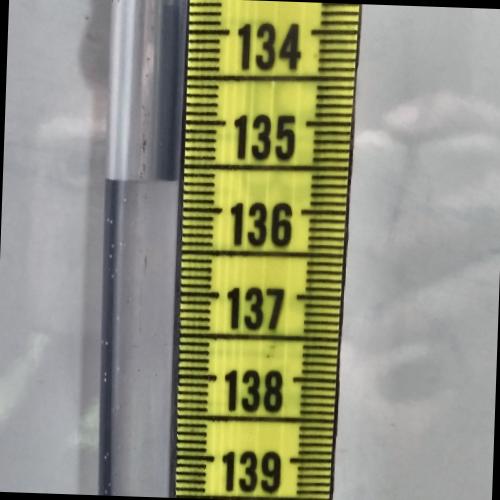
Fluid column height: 135.7 cm